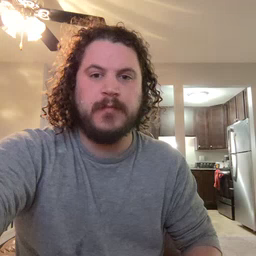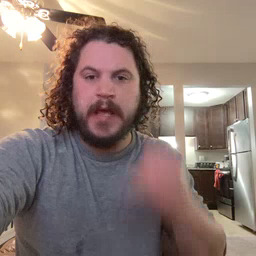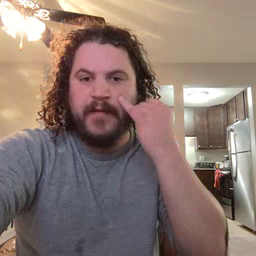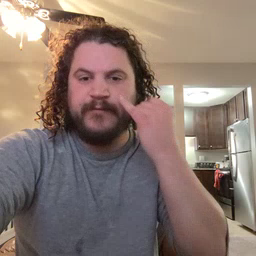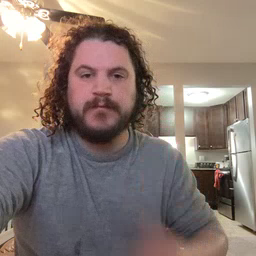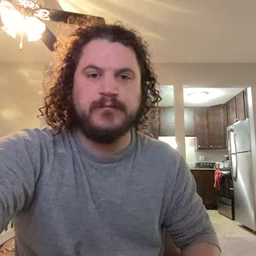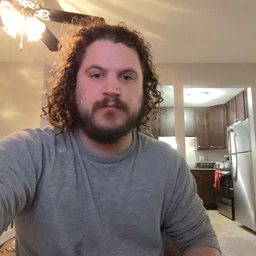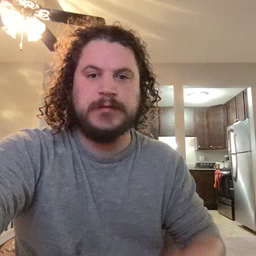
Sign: if